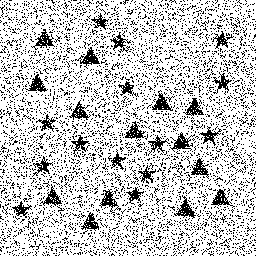
Squares: 0
Triangles: 14
Stars: 14
Total shapes: 28